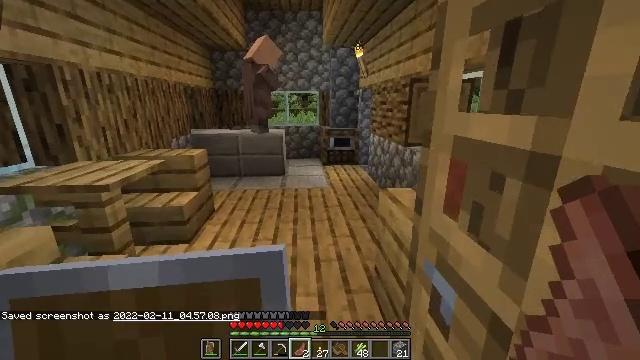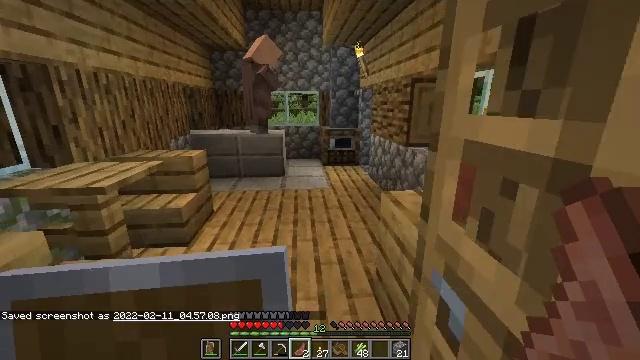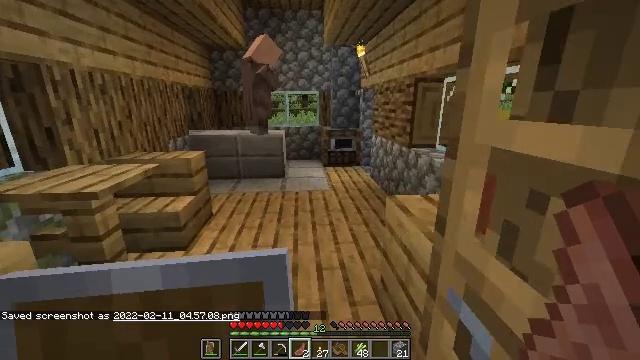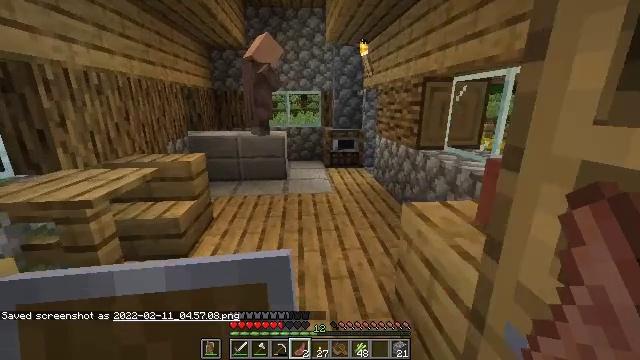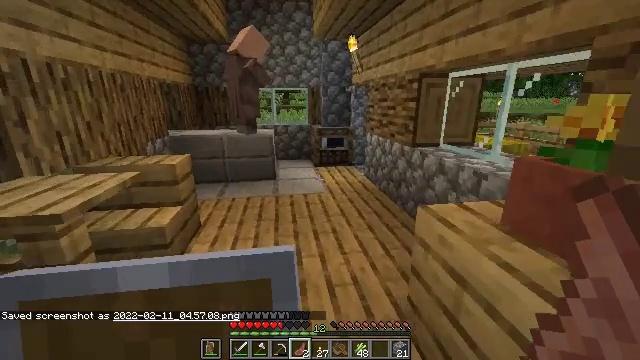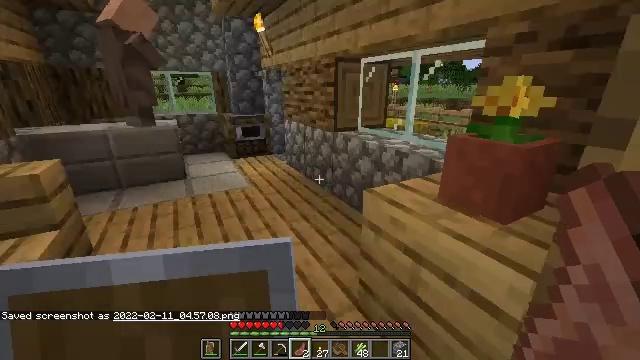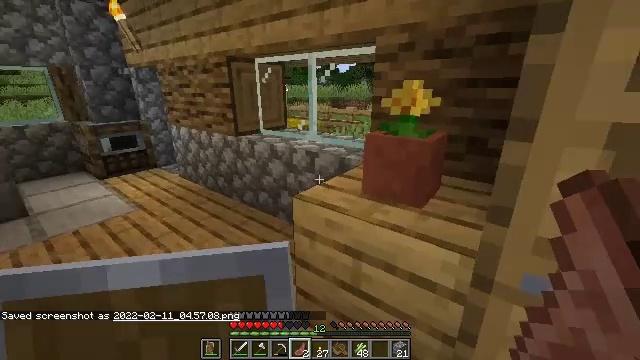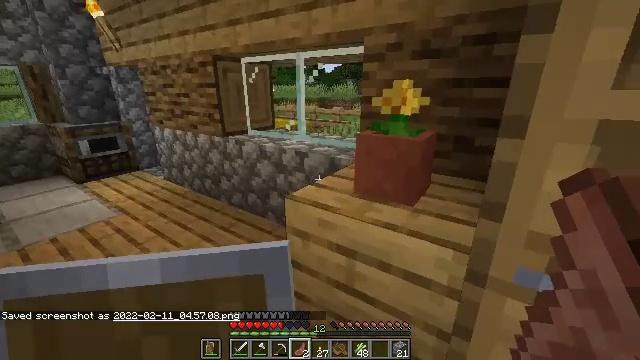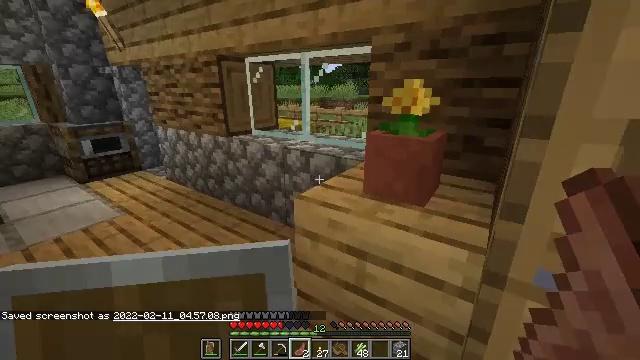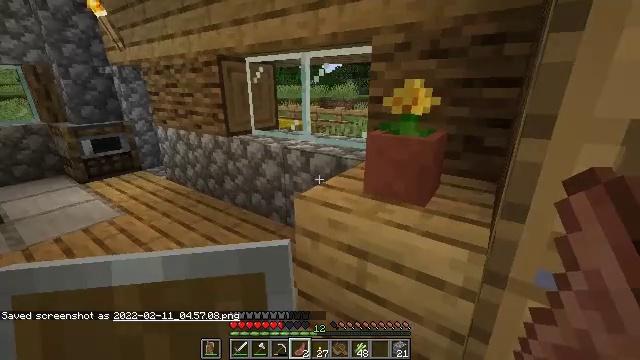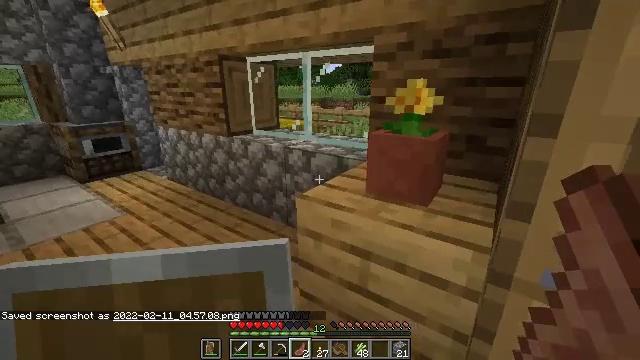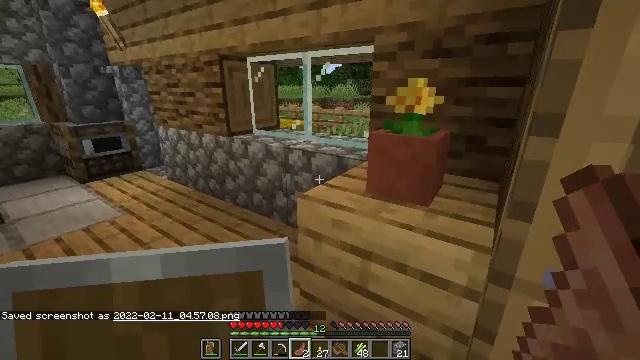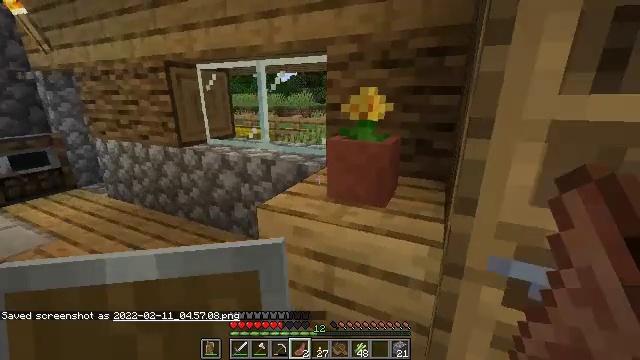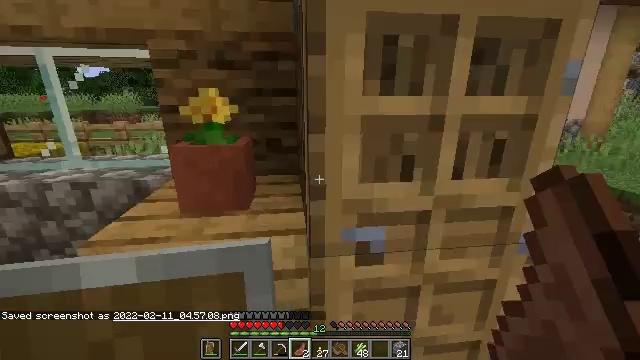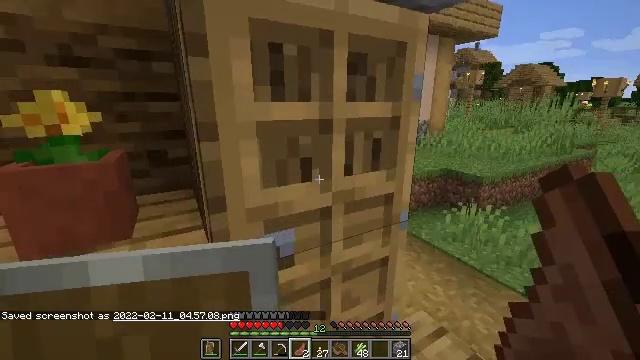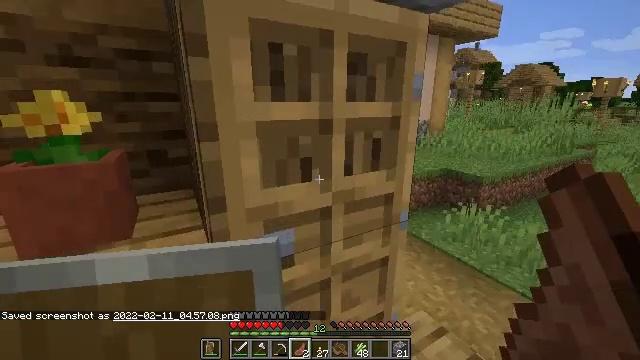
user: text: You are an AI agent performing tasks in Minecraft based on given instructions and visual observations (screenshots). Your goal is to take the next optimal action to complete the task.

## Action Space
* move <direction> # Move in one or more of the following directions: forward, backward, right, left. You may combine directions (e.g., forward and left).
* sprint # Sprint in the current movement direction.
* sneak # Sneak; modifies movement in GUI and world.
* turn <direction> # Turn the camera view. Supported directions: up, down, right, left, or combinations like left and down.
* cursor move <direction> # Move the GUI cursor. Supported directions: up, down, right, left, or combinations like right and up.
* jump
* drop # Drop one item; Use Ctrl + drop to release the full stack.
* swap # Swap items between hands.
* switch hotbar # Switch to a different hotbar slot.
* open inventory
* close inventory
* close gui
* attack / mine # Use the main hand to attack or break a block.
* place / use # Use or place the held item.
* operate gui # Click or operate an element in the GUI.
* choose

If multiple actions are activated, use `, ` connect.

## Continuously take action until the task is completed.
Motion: motion action
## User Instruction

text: Mine the potted dandelion.
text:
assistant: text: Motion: move forward
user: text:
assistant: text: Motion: move forward and move left
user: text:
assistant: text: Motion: move forward and move left
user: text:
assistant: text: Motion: move forward and move left, turn right
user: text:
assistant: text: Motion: move forward and move left, turn right and down
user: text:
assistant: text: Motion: turn right
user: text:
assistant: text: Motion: turn right
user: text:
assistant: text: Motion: no_op
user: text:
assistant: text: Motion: no_op
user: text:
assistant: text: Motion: no_op
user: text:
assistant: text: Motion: no_op
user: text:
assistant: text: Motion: turn right and up
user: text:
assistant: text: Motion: turn right
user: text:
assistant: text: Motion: turn right and up
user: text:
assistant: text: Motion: no_op
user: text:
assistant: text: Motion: no_op
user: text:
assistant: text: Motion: move forward
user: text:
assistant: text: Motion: move forward, turn right
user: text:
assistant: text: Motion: move forward, turn right
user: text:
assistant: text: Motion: move forward, turn right
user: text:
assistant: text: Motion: move forward, turn right and down
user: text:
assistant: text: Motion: move forward, turn right and down
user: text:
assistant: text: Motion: move forward
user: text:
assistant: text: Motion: turn left and down
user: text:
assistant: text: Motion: turn left
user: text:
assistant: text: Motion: turn left and down
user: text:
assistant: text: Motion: turn left
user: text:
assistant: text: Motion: turn left
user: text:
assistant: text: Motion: turn left
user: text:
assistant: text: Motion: turn left and down